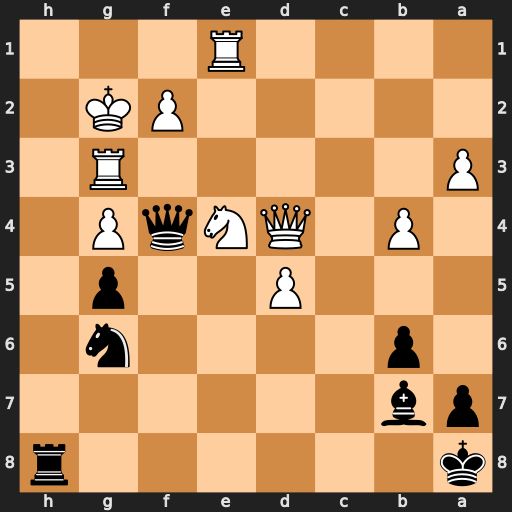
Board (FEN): k6r/pb6/1p4n1/3P2p1/1P1QNqP1/P5R1/5PK1/4R3
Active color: b
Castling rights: -
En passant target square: -
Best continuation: Nh4+ Kg1 Qxg3+ Nxg3 Nf3+ Kg2 Nxd4